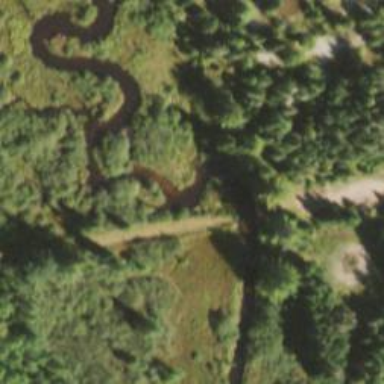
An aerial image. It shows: Abandoned bridge over unclassified road.